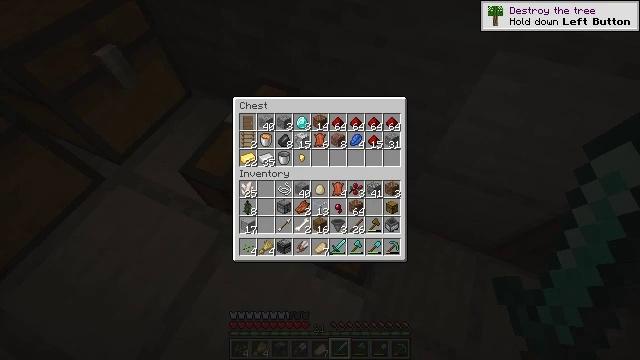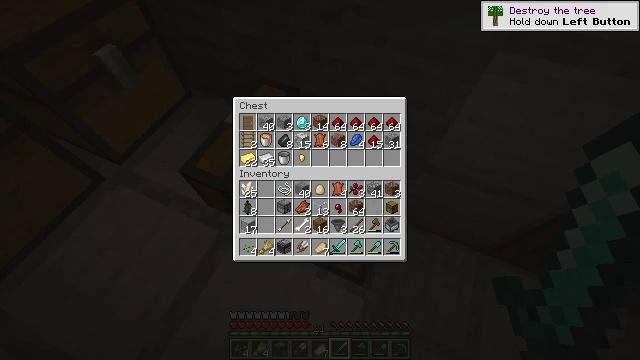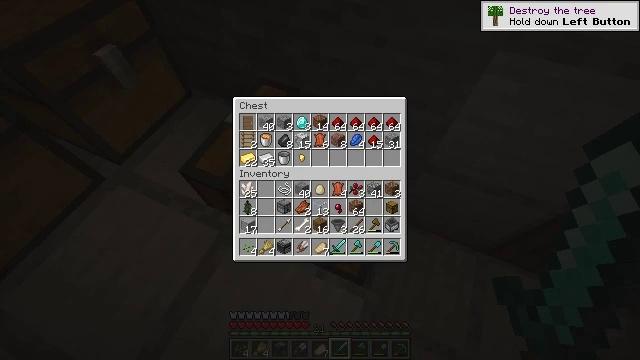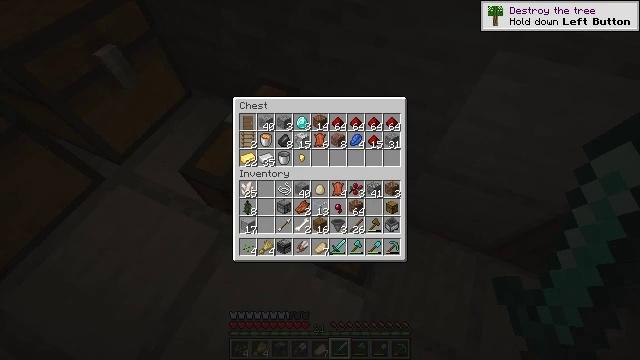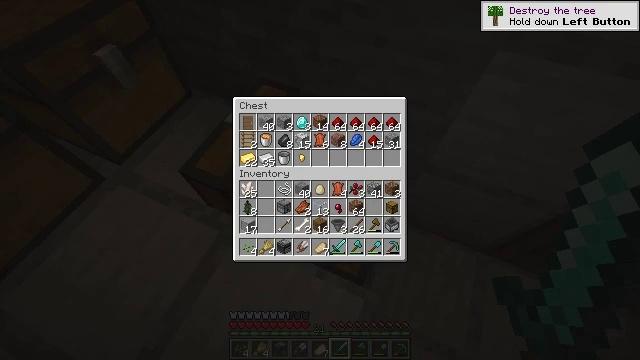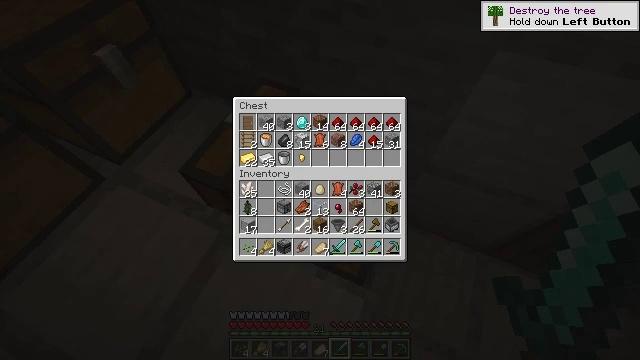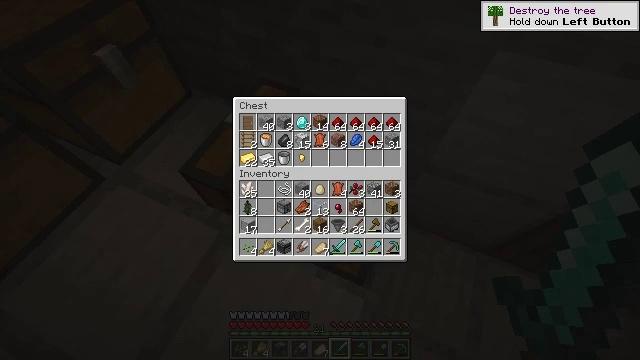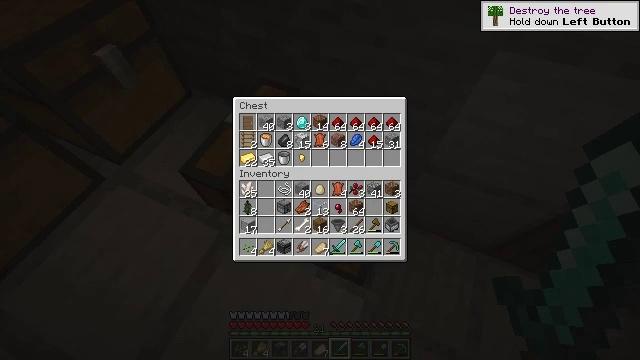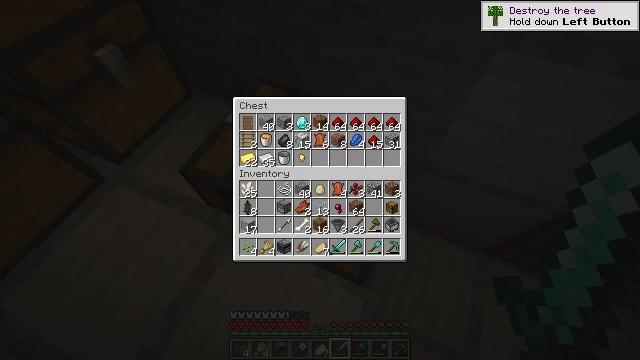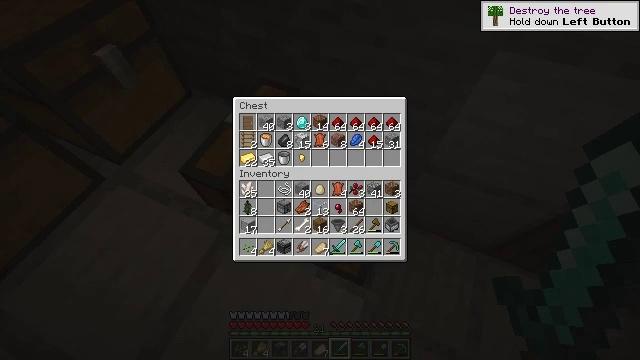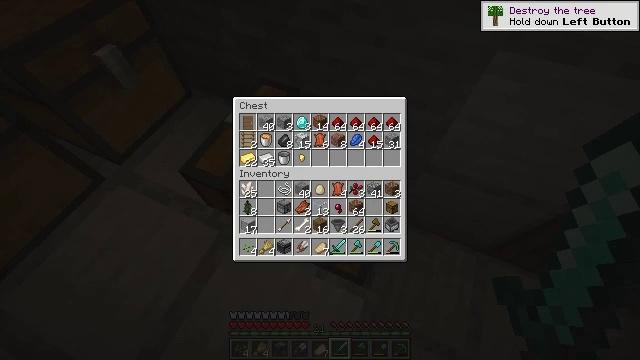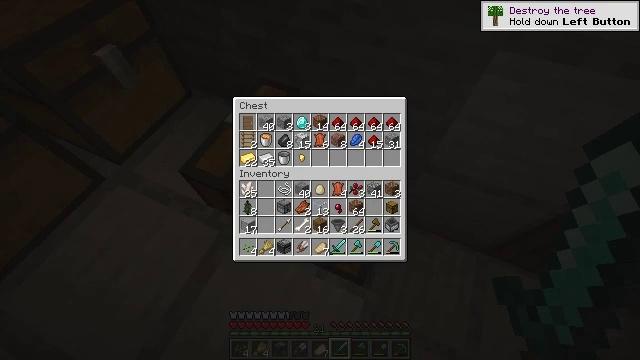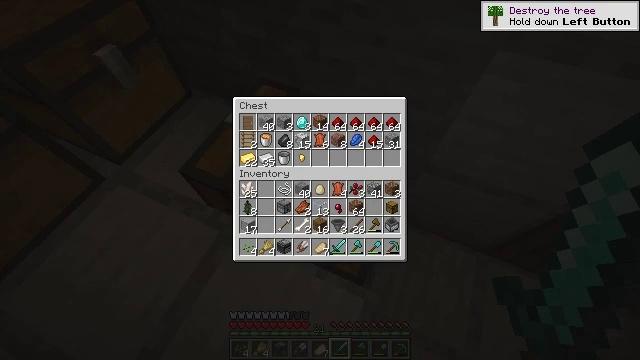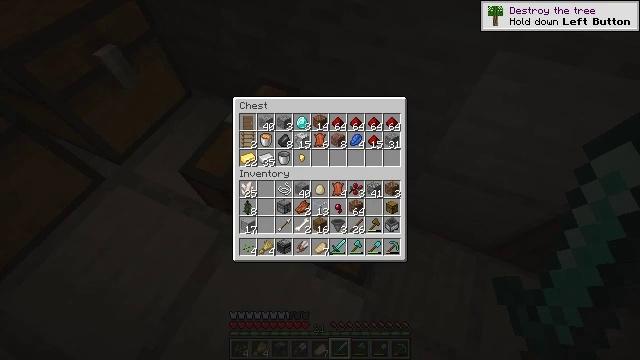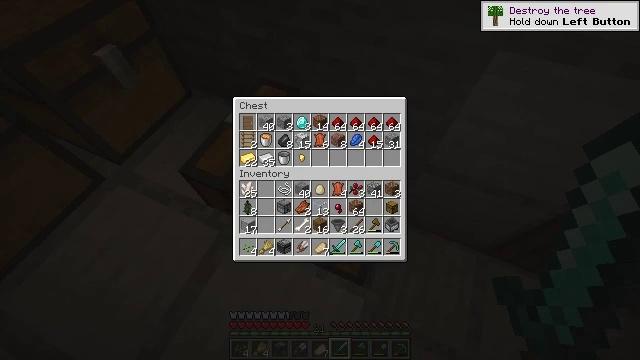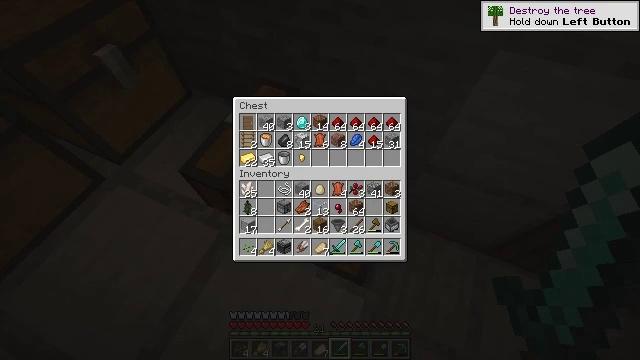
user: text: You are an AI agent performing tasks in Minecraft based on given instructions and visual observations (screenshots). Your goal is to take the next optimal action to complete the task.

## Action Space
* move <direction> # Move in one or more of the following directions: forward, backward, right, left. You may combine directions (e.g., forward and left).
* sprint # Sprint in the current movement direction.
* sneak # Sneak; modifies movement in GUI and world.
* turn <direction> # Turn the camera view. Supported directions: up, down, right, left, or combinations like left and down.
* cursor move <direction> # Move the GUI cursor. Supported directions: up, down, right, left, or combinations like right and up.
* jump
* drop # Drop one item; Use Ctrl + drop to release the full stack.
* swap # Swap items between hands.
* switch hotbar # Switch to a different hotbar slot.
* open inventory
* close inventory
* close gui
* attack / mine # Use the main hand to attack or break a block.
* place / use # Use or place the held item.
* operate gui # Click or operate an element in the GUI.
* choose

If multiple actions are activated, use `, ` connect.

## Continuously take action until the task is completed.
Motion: motion action
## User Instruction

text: craft item air
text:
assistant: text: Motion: sneak
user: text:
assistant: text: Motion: sneak
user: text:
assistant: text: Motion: sneak
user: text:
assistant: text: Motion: sneak
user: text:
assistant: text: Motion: sneak
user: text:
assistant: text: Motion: sneak
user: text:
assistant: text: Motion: sneak
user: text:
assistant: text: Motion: sneak
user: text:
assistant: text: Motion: sneak
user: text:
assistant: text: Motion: sneak
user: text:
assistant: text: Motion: sneak
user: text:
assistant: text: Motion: sneak
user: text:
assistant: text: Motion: sneak
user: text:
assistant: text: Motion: sneak
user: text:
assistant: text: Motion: sneak
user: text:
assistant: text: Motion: sneak
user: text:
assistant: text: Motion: sneak
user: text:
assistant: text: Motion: sneak
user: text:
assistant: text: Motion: sneak
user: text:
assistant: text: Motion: sneak
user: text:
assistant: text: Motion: sneak
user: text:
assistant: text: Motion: sneak
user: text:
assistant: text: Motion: sneak
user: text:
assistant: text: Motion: sneak
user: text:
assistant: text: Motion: sneak
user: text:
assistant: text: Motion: sneak
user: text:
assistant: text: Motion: sneak
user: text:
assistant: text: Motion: sneak
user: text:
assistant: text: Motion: sneak
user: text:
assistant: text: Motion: sneak